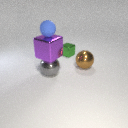
large brown metal sphere in front of small green metal cube